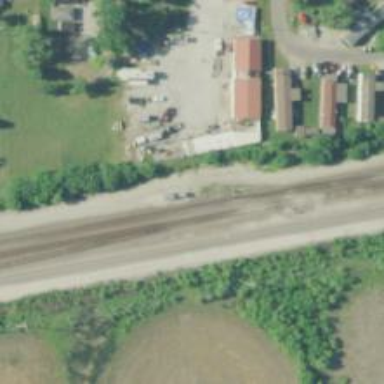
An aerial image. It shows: Railroad crossover.